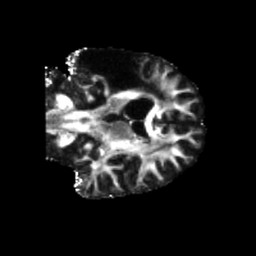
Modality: FA
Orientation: coronal
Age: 43
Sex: male
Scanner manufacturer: siemens
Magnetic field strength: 3 T
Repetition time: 5.47 s
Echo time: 0.0854 s